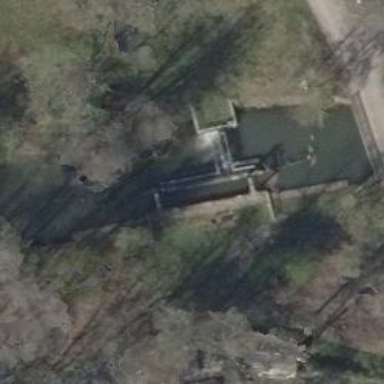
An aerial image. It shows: Lock gate on waterway.